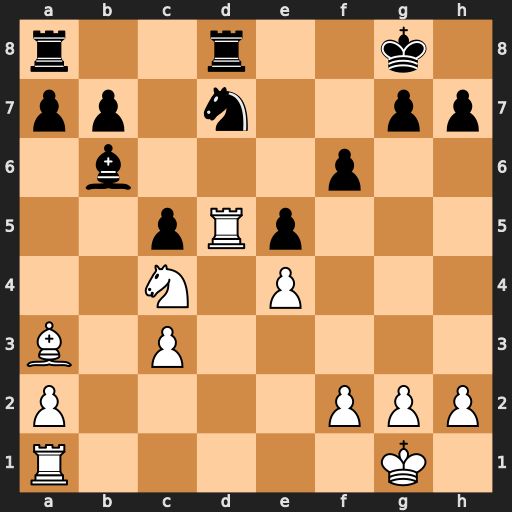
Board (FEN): r2r2k1/pp1n2pp/1b3p2/2pRp3/2N1P3/B1P5/P4PPP/R5K1
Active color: w
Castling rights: -
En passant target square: -
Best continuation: Rad1 Nf8 Nxb6 Rxd5 Nxd5